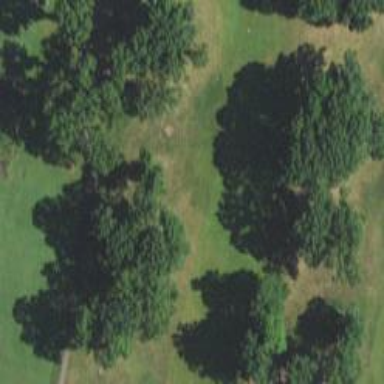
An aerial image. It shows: View of golf hole.